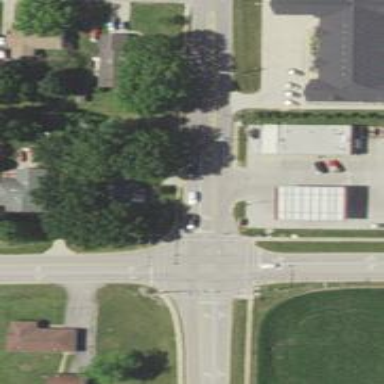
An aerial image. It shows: Uncontrolled road crossing with markings in the form of lines.